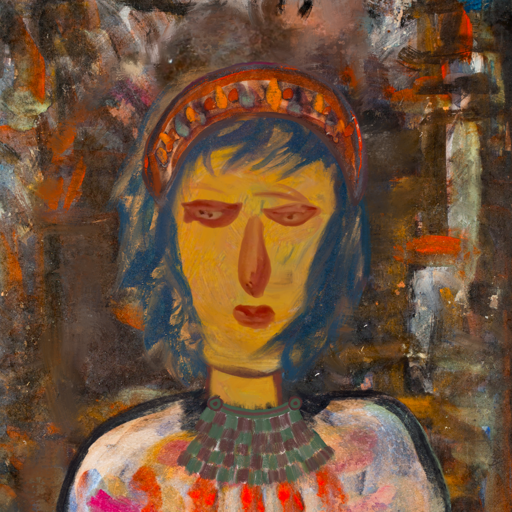
Background: GypsyQueen, Head And Neck Front: After_Raid, Face Front: Pious_Lady, Bust: Childish, Hair Front: InTheSun, Head Accessory: Hypocrite, Second Necklace: After_Raid, Necklace: Blank, Baby: Blank